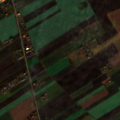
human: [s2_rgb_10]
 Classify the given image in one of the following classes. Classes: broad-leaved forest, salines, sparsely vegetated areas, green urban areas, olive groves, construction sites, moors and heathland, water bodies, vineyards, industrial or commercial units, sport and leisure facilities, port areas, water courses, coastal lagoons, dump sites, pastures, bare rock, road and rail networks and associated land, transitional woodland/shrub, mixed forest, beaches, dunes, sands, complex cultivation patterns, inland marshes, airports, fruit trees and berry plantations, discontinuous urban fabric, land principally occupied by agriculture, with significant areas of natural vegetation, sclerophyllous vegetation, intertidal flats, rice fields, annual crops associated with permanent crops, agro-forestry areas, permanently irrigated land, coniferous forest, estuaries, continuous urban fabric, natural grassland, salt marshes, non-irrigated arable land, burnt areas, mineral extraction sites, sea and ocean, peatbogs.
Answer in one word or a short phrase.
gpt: sport and leisure facilities, non-irrigated arable land, complex cultivation patterns